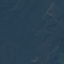
Land use / land cover class: Forest